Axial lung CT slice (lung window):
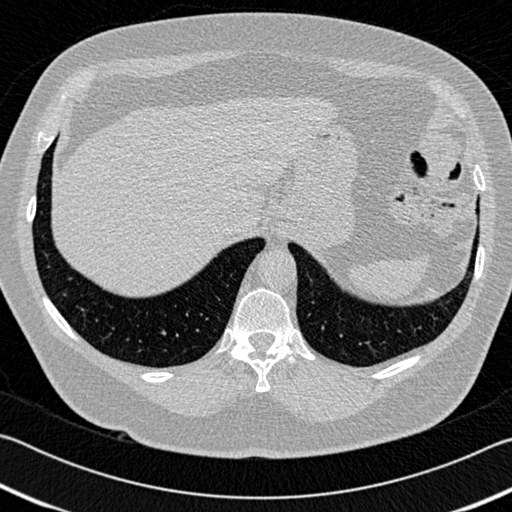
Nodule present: no